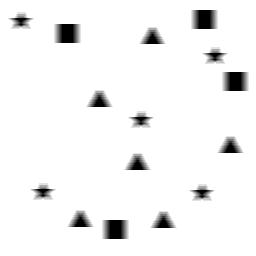
Squares: 4
Triangles: 6
Stars: 5
Total shapes: 15